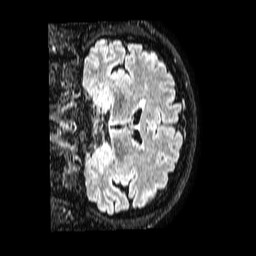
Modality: FLAIR
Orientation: coronal
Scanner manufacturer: philips
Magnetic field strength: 1.5 T
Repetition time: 4.8 s
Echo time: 0.3 s